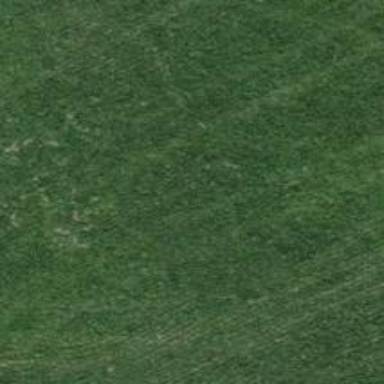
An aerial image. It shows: Single tag "natural: tree."